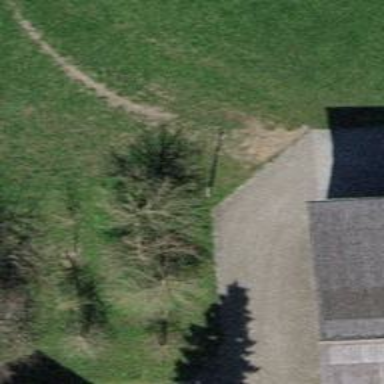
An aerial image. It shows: Shrub in its natural environment.